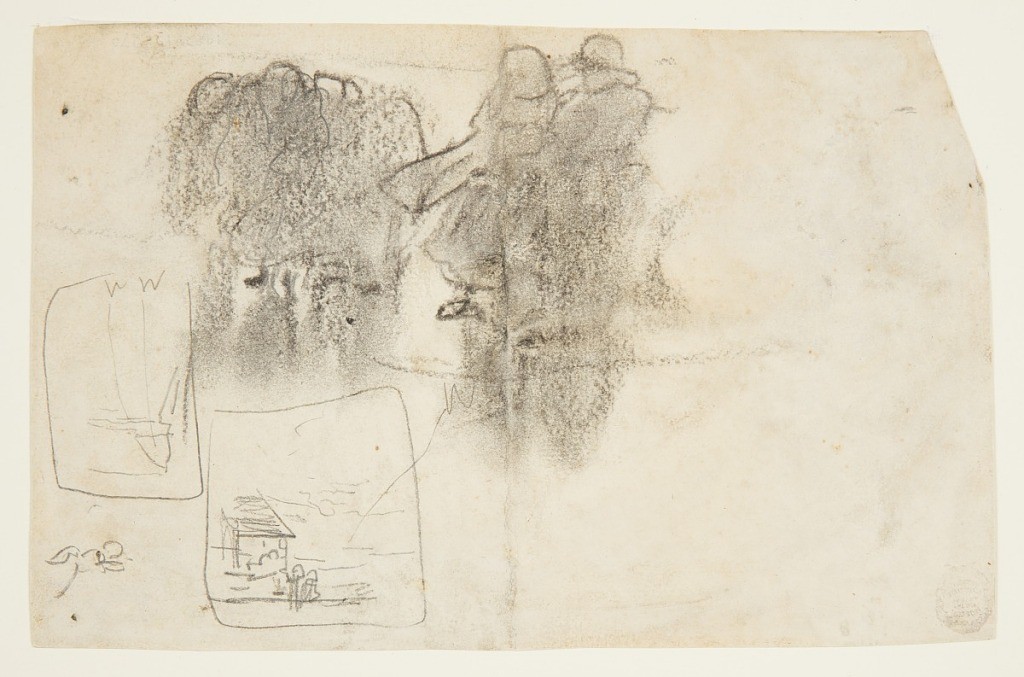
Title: Figures in Lee of Building with Ocean Beyond, Cullercoats, England
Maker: Winslow Homer, American, 1836–1910
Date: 1881
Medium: Charcoal, graphite on off-white wove paper
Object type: Drawing
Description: Recto: Group of figures in the lee of a building, with a railing in the middle distance and a view of the ocean beyond. Written color notations  across bottom margin beside a sketched fisherman's hat.
Verso: Groups of figures and two small framed sketches in graphite.